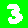
Digit: 3